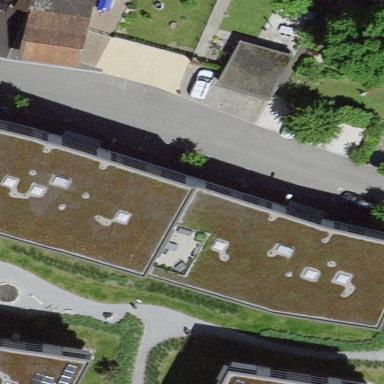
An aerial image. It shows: Part of building.